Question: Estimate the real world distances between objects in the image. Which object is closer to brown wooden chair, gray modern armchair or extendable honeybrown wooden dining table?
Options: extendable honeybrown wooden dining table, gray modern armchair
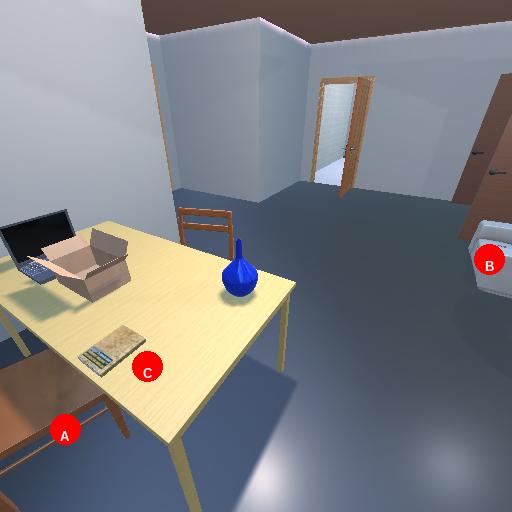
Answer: extendable honeybrown wooden dining table